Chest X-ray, PA view. Patient: 40 years old, sex F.
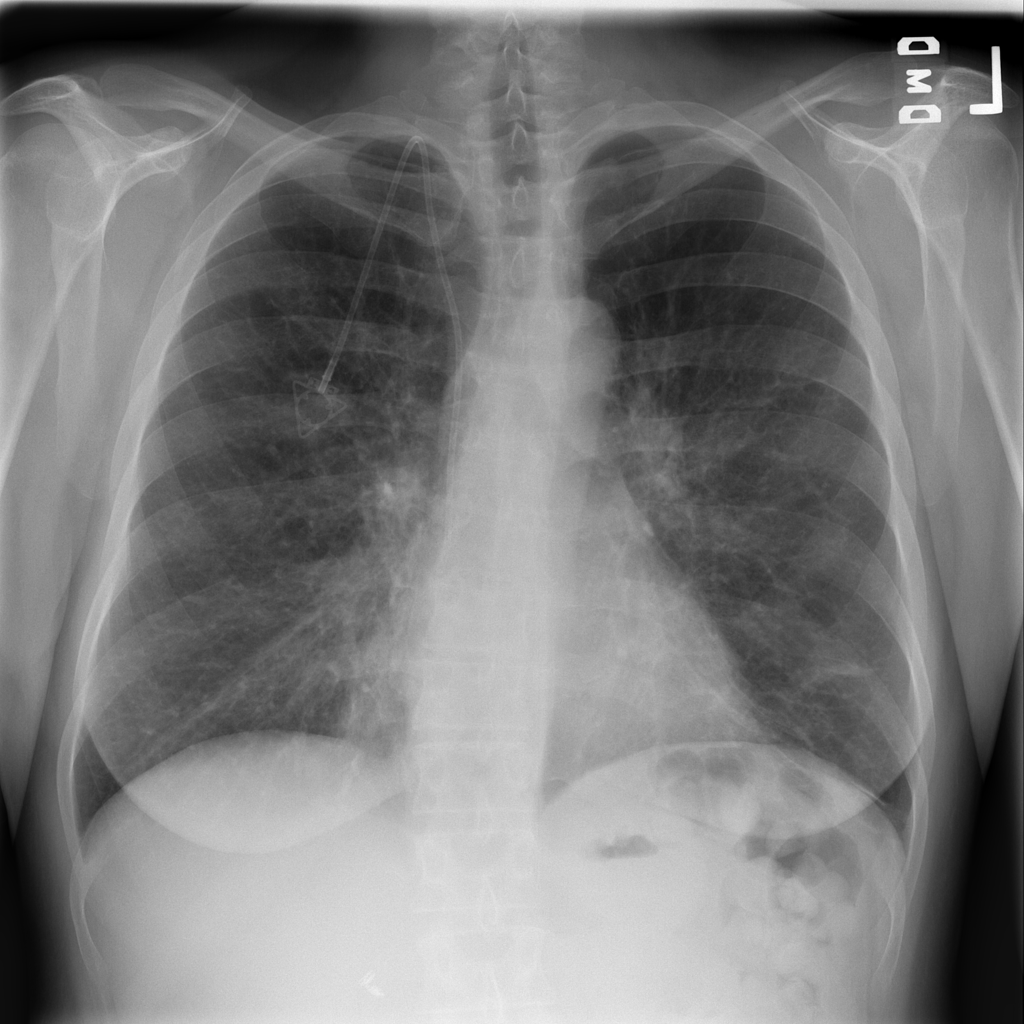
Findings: Infiltration